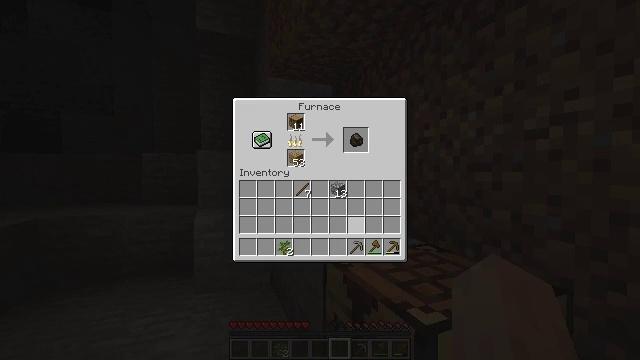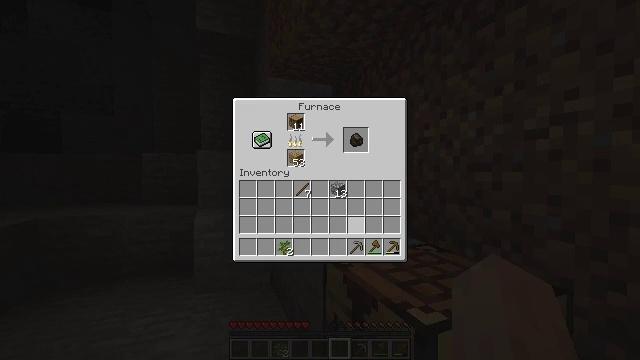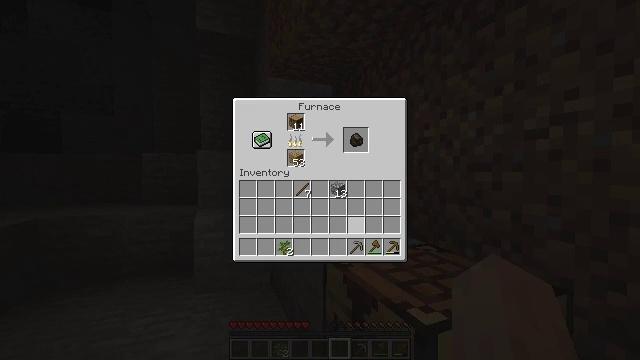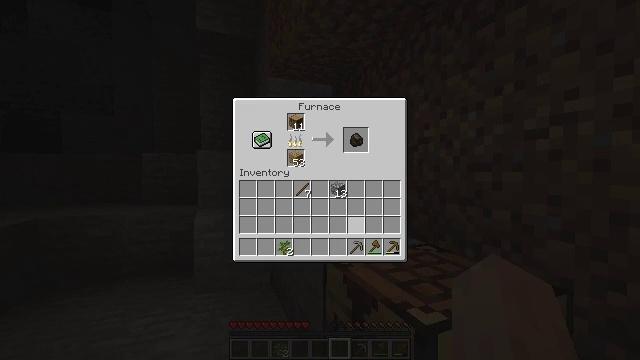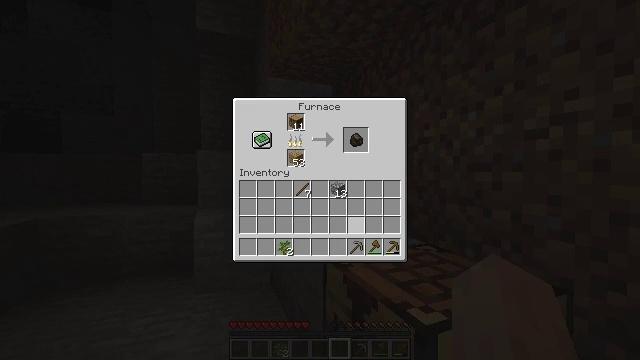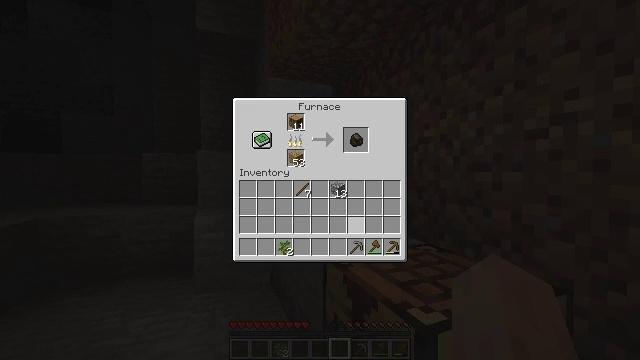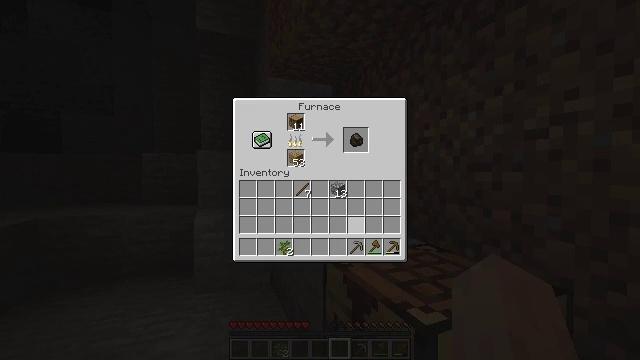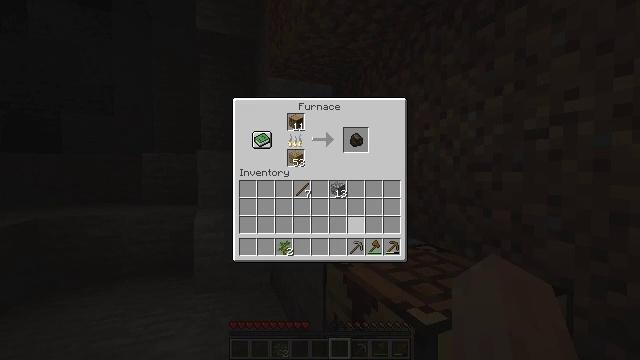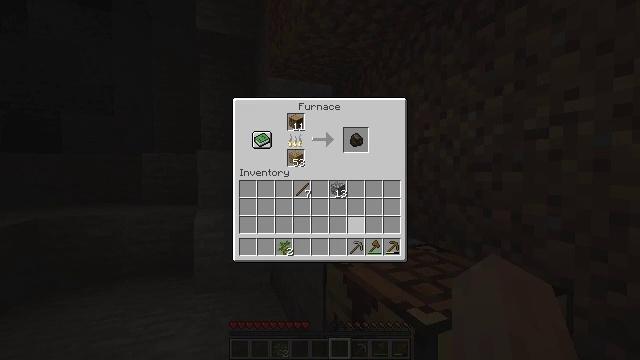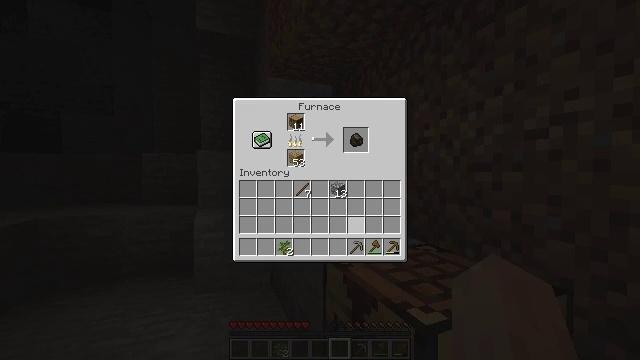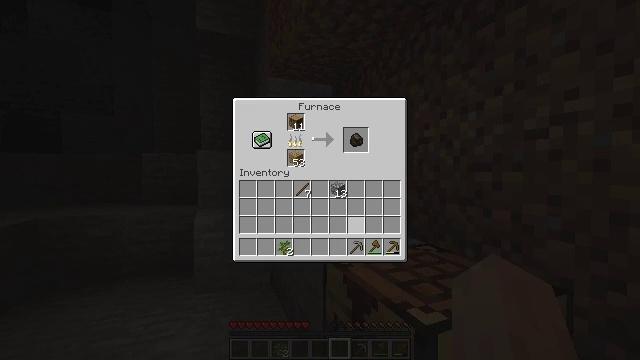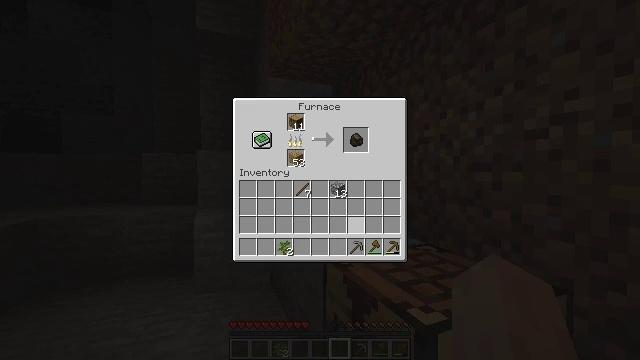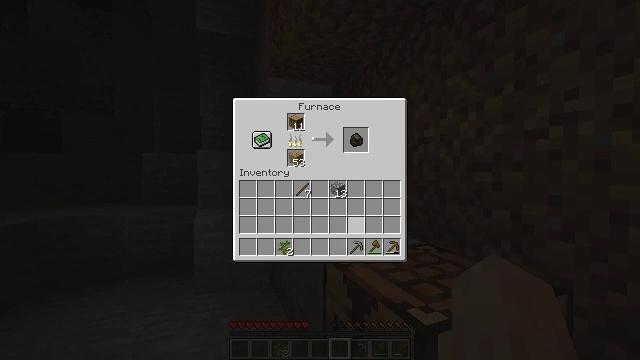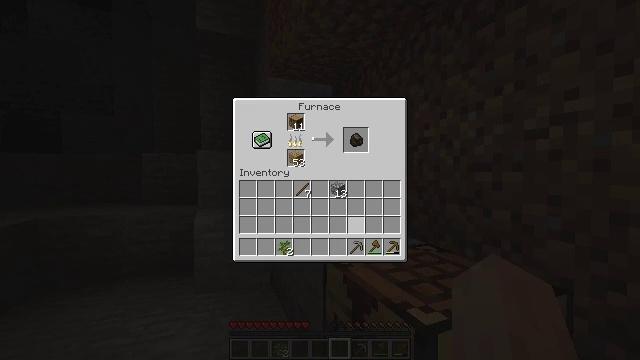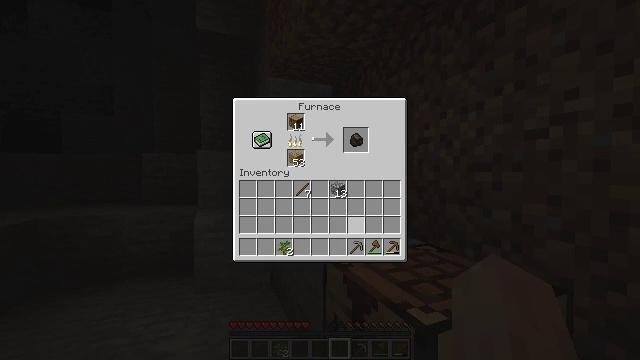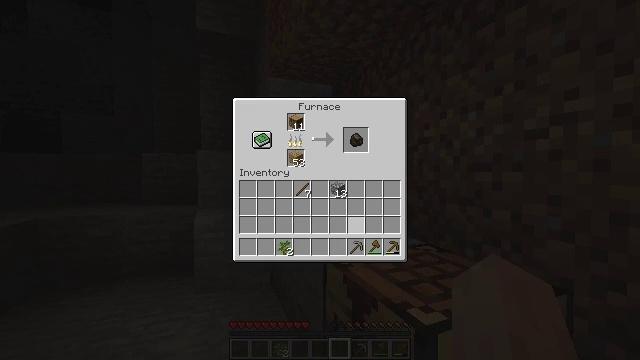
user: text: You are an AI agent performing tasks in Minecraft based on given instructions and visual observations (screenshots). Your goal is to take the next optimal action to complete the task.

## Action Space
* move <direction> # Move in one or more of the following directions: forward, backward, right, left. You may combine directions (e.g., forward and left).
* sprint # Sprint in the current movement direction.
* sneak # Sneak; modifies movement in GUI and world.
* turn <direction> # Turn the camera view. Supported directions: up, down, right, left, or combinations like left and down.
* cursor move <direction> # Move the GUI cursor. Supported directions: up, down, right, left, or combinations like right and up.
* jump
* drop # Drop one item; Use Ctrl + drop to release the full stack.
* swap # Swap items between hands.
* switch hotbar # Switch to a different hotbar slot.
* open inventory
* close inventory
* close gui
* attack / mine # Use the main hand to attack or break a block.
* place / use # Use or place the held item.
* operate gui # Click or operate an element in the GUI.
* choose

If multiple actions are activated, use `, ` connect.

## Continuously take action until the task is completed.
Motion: motion action
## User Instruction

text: Open the furnace for crafting charcoal.
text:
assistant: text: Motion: no_op
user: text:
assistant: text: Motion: no_op
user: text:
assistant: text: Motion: no_op
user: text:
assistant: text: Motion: no_op
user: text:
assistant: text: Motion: no_op
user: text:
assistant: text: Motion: no_op
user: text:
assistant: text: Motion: no_op
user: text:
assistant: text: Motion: no_op
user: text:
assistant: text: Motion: no_op
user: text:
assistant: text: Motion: no_op
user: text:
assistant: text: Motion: no_op
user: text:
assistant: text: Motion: no_op
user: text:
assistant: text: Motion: no_op
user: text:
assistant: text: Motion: no_op
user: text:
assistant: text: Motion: no_op
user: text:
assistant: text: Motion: no_op
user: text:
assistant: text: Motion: no_op
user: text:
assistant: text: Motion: no_op
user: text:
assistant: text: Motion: no_op
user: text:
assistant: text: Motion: no_op
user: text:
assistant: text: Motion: no_op
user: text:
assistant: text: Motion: no_op
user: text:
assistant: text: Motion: no_op
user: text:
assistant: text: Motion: no_op
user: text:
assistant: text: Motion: no_op
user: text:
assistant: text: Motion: no_op
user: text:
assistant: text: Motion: no_op
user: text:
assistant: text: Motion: no_op
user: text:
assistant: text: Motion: no_op
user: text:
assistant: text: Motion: no_op